Chest X-ray:
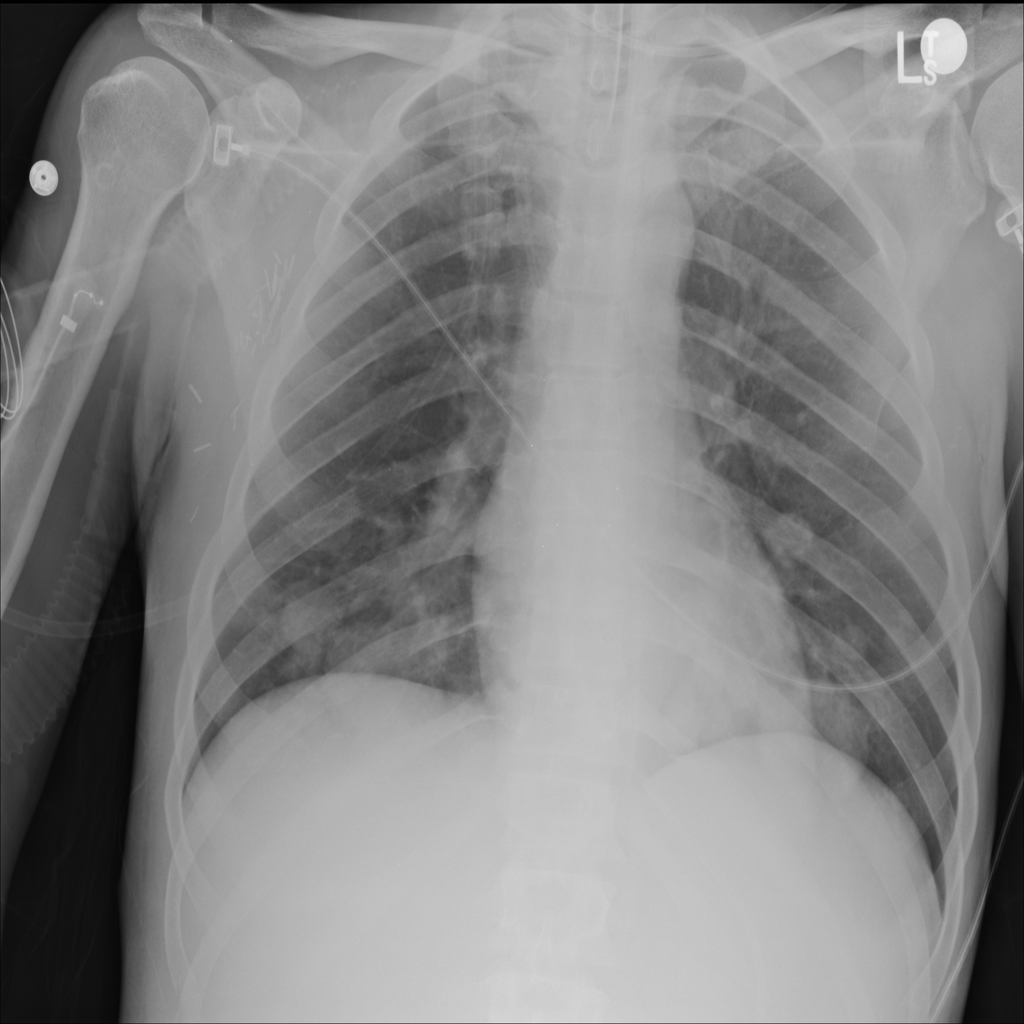
Findings: Nodule, Mass, Diffuse Nodule, Consolidation
No abnormal finding: no